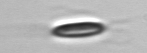
Label: Chrysochromulina